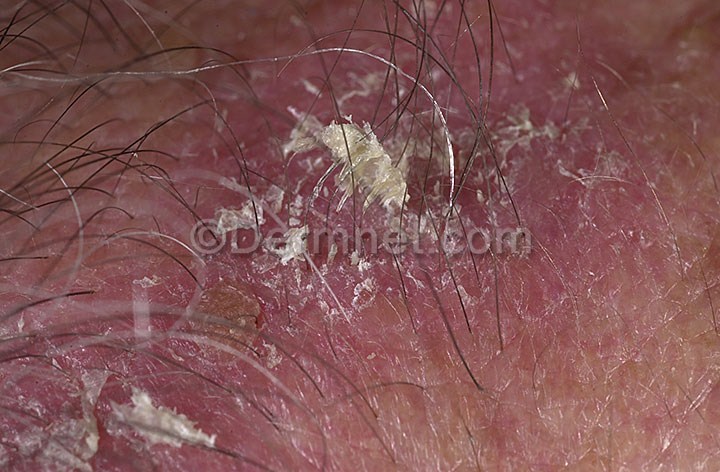
Disease: Lupus and other Connective Tissue diseases